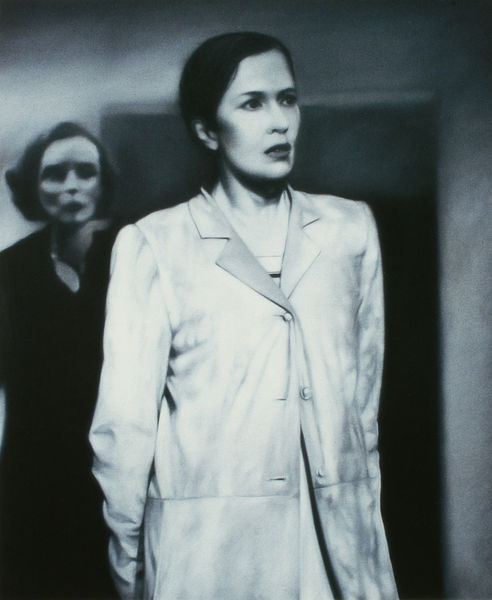
Titel: Sybille
Künstler: Peter Vogt
Standort: München
Institution: Galerie Kampl
Schlagwörter: schatten, weiß, frauen, damen, frau, grau, haar, licht, mund, nase, schwarz, szene, tür, blick, dame, anzug, hemd, jacke, richter, wand, augen, falten, portrait, porträt, auge, haare, mantel, realismus, lippe, lippen, rouge, falte, knöpfe, jackett, schauspiel, foto, fotografie, photographie, fotorealismus, film, schauspieler, filmszene, gerhard richter, kolage